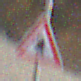
Verkehrszeichen: Vorfahrt
Umgebung: Outdoor, RoadRail
Tageszeit: MorningAfternoon
Wetter: PartlyCloudy
Licht: Natural
Jahreszeit: NotSpecified
Kontrast: HighContrast